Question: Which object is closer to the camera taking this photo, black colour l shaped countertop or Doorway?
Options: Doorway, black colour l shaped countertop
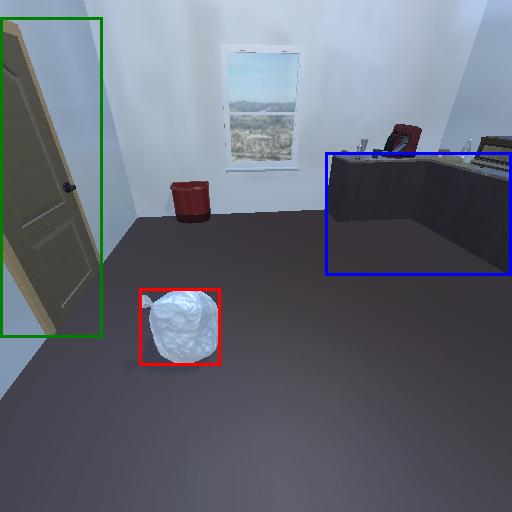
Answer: Doorway